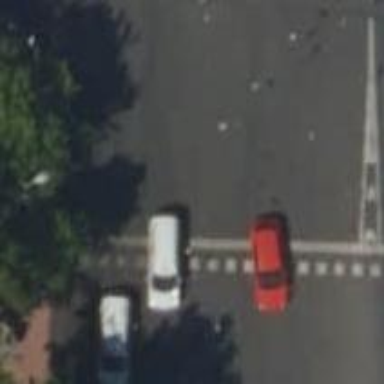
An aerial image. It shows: Road with traffic signals.